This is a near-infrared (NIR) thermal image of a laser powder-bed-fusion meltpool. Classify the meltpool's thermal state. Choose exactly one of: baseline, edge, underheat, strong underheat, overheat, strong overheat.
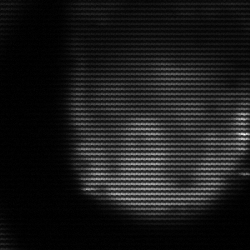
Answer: edge